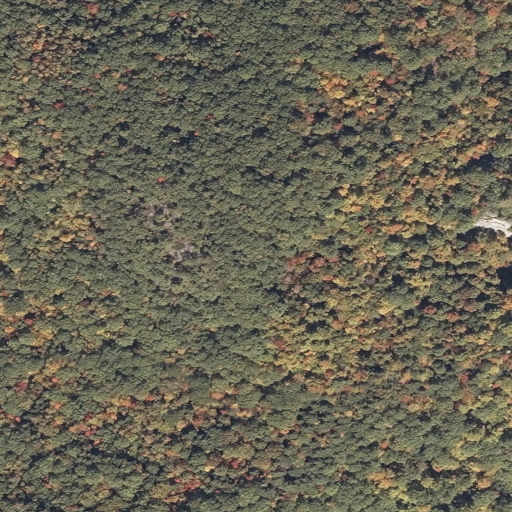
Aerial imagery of mountain in Maine named Fields Hill containing deciduous forest and mixed forest